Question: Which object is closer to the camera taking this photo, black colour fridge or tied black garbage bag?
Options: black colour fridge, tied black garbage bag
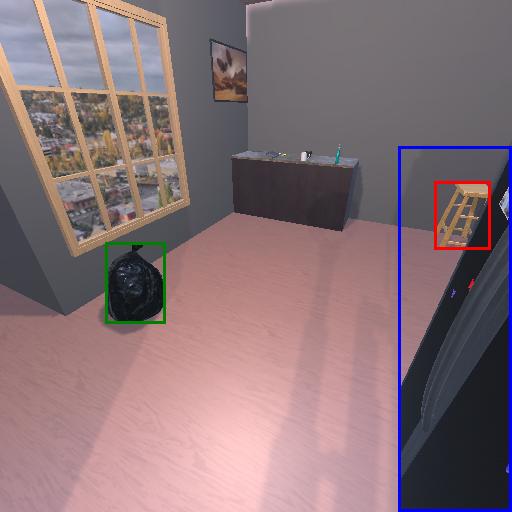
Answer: black colour fridge